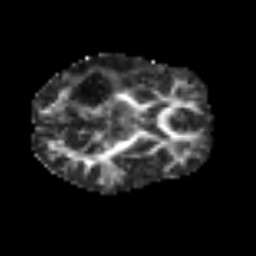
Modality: FA
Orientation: axial
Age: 58
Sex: female
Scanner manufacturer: siemens
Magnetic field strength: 3 T
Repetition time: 3.2 s
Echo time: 0.081 s